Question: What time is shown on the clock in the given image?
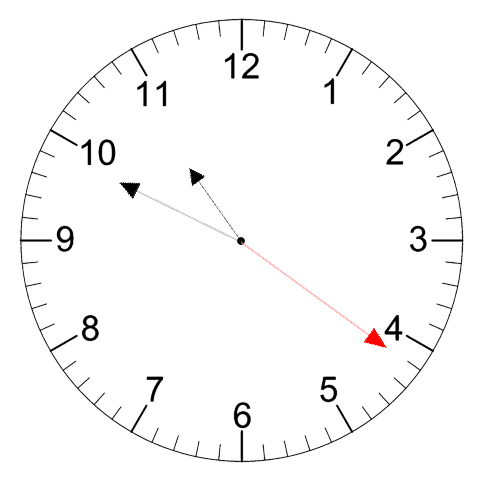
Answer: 10:49:21